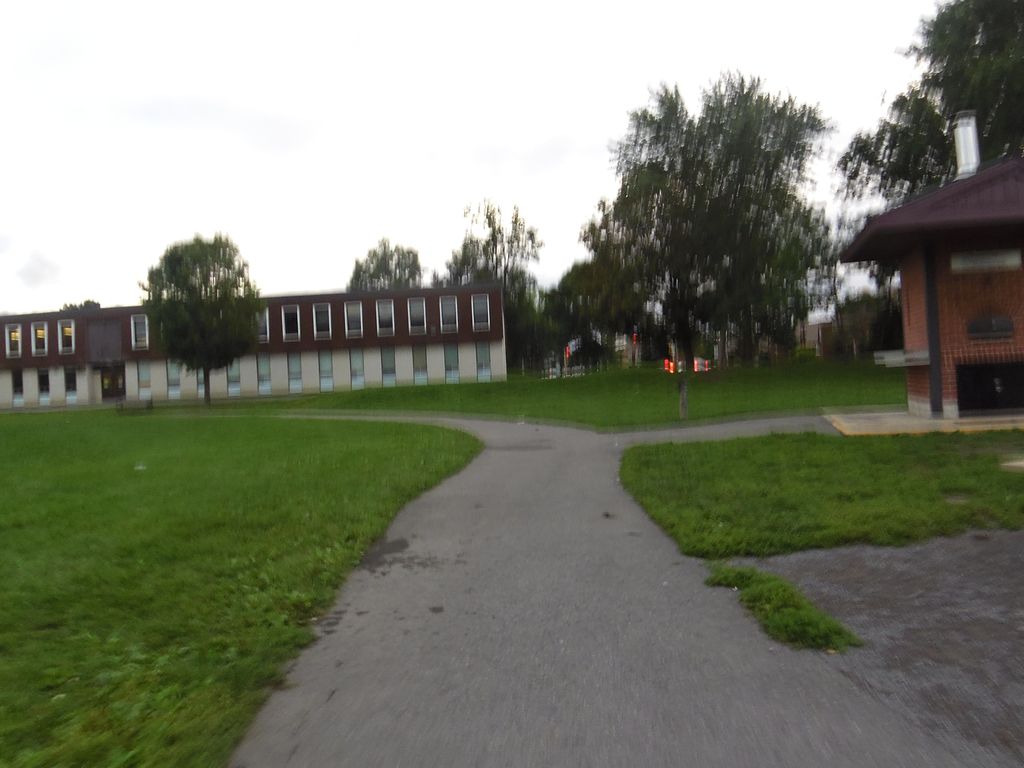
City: ottawa-gatineau